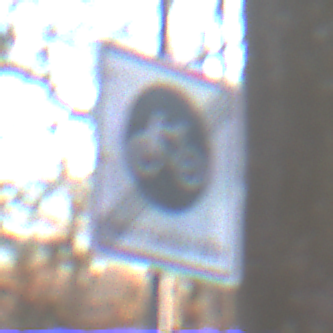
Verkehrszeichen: EndeFahrradstrasse
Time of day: SunriseSunset
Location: Outdoor (Nature)
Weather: Clear
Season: Autumn
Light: Natural